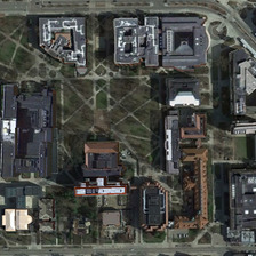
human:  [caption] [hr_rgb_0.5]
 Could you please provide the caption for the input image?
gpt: It's a school between two roads with lawns and buildings.

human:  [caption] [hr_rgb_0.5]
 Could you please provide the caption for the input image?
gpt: footpaths stretch through the lawns in this peaceful campus where smart teaching buildings stand .

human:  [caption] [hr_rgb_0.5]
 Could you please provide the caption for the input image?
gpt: the u shaped river is on a big piece of plain .

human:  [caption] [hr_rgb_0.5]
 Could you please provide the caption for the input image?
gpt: Here is the school between the lawn and the two roads where the building is lying.

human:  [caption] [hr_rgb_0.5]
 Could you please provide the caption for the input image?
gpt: Here is a school between two streets where there are lawns and buildings.